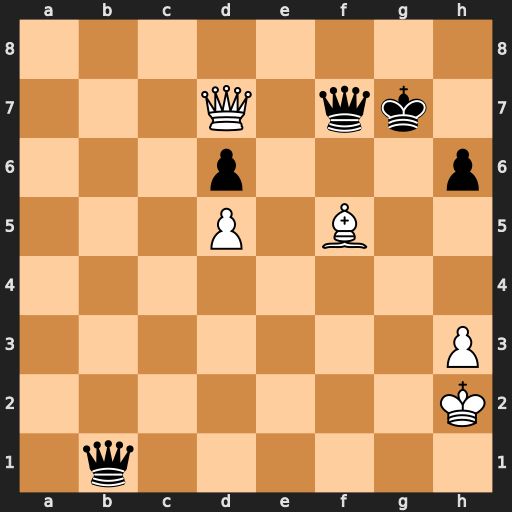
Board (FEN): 8/3Q1qk1/3p3p/3P1B2/8/7P/7K/1q6
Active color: w
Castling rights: -
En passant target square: -
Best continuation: Qxf7+ Kxf7 Bxb1